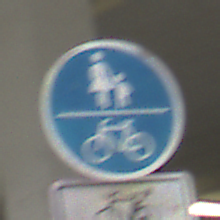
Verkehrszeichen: GemeinsamerGehUndRadweg
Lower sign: EinspurigeFahrzeugeFrei6
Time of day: Midday
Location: Roofed (Urban)
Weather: Overcast
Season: NotSpecified
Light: Artificial